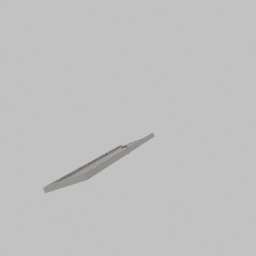
Label: architecture